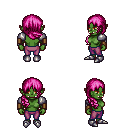
a pixel art fantasy rpg character, female body template, orc, green skin, steel arm armor, magenta pants, pink right-swept hairstyle, leather bracers, metal boots, four views (front, back, left, right), 2x2 character sprite sheet, small pixel art, hard edges, no anti-aliasing